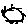
Label: sun